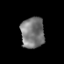
Tissue: prostate
Cell type: T cells
Senescence score: 0.2805
Nuclear area (px): 709
Mean DAPI intensity: 120.739